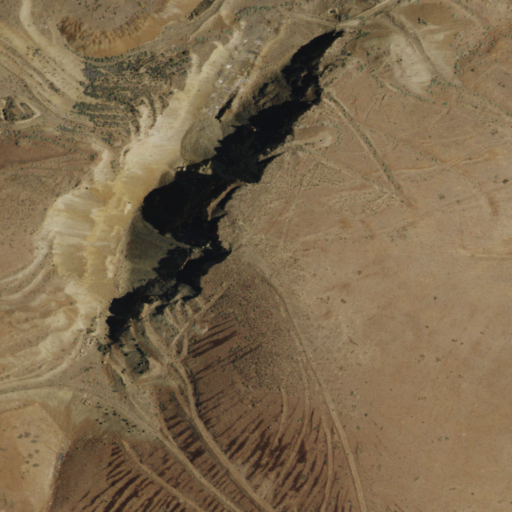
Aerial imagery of mountain in Nevada named Sutton Hill containing shrub and grassland